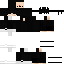
A female skeleton skin with dark skin, wearing brown helmet dressed in a black robe top and black pants, featuring a closed mouth.